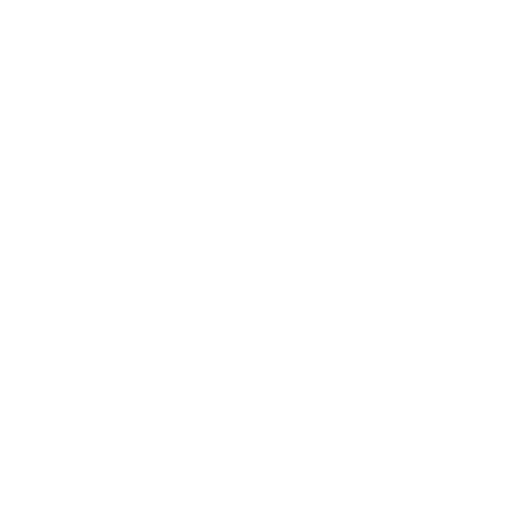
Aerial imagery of island in Alaska named Fillmore Island containing only unknown